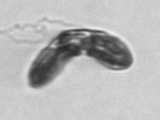
Label: Karenia